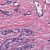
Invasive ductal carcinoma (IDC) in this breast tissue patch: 1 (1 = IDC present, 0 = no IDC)